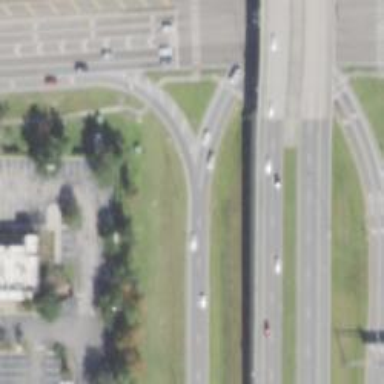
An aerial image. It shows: Trunk link road with asphalt surface.